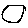
Label: circle